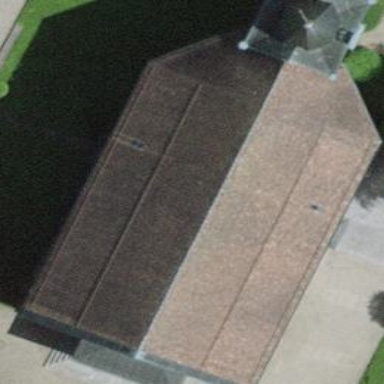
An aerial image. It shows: Church serving as events venue.